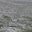
Label: 1